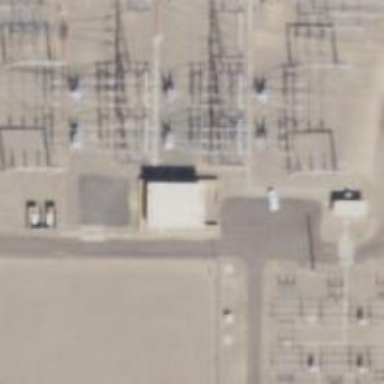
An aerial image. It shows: Switch for power supply.